Question: I don't think I can explain this very well in words, so here's a gif:

The 'p' is a '<p>' tag that appears when it's display is changed to block in js (by default it's none).
When this happens, 'h1' shifts a bit upward. (here it's only one line, it's usually more)
How can I go about animating h1's movement upward?
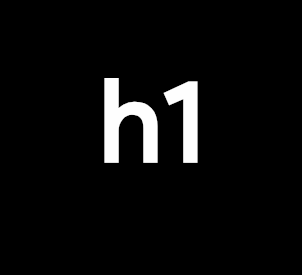
Answer: You can harness 'display: table' and 'display: table-cell' properties to emulate a gravity to the bottom using 'vertical-align: bottom'.
Then with a little bit of jQuery goodness, you should be able to trigger CSS animations on specific events, such as the loading of a new element.
Check out this <URL> on JSFiddle